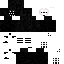
A female skeleton skin with dark skin, wearing brown helmet dressed in a black robe top and black pants, featuring a closed mouth.